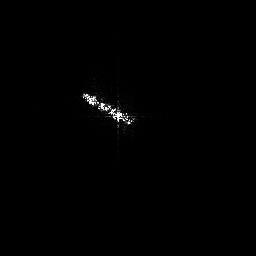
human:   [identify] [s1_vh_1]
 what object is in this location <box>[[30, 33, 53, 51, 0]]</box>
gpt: <ref>1 large ship at the center</ref>